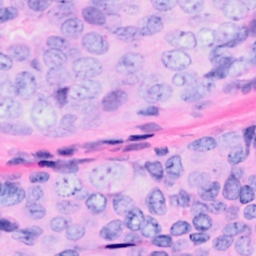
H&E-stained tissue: Breast